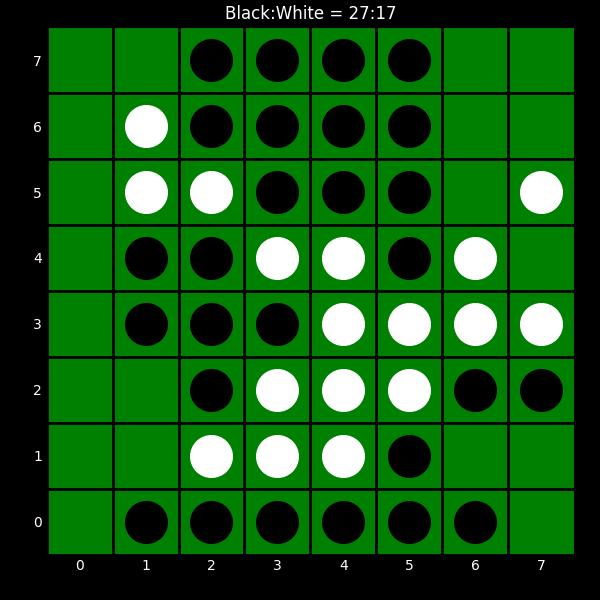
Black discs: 27
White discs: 17